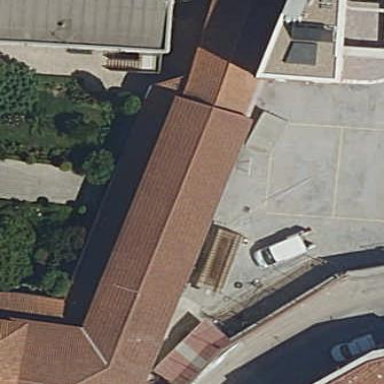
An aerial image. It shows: School building.